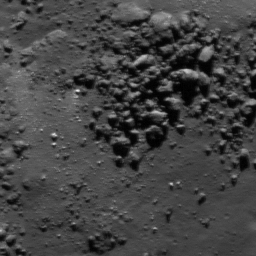
Pit: Rutherfurd 2
Host crater: Rutherfurd
Host type: impact_melt
Lunar coordinates: latitude -60.776, longitude 348.253